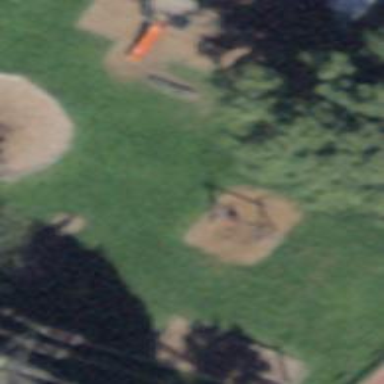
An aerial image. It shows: Playground with swings.